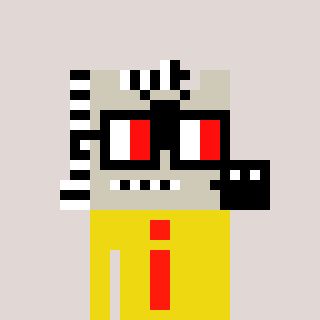
a pixel art character with square glasses with black frames and red eyes, a zebra-shaped head and a yellow-colored body on a warm background